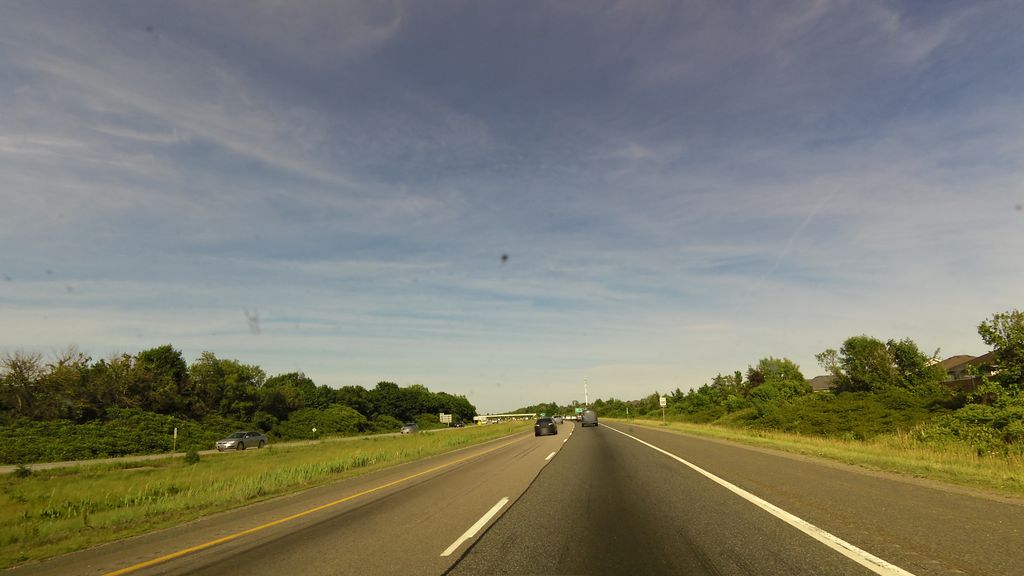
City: hamilton